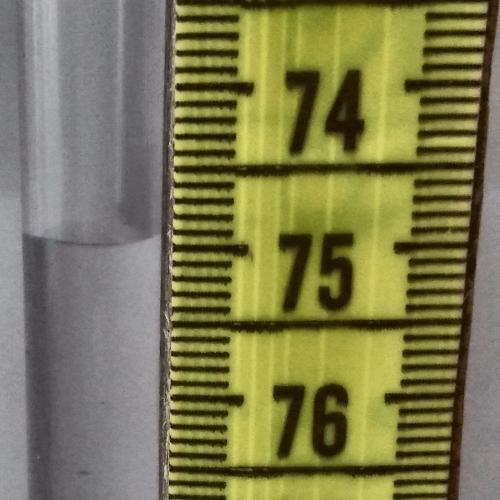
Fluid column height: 74.9 cm